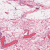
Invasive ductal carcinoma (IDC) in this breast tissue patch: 0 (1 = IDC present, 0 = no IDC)